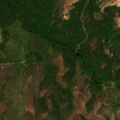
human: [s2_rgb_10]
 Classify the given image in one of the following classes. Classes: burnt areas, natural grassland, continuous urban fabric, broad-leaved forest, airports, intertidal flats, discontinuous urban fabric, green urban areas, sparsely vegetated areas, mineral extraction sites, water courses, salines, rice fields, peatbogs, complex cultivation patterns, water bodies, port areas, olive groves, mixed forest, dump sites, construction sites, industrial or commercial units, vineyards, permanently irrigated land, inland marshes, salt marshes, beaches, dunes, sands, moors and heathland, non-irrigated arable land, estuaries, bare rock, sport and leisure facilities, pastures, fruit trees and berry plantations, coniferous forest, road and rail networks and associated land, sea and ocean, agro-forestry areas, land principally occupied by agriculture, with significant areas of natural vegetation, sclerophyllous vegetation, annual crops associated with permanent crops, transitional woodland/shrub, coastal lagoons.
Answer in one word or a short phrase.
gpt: mixed forest, transitional woodland/shrub